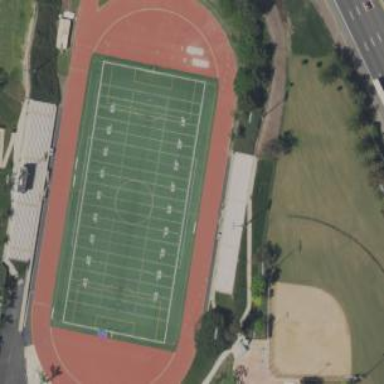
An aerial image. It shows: American football pitch with artificial turf.